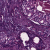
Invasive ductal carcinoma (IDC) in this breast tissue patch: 0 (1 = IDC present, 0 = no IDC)